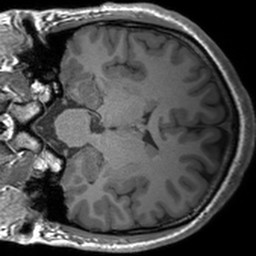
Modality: T1w
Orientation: coronal
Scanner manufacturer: siemens
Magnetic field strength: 3 T
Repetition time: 1.54 s
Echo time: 0.00234 s